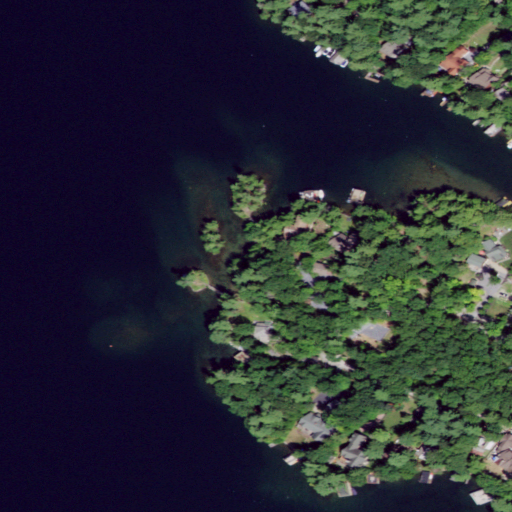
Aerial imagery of island in New York named Triplet Islands containing open water, evergreen forest, open development, deciduous forest, grassland, and herbaceous wetlands